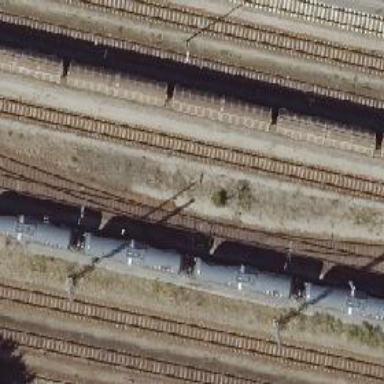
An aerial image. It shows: View of railway yard.